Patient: sex M, age 57
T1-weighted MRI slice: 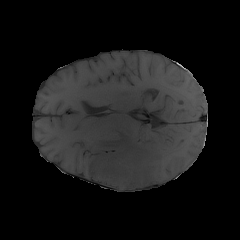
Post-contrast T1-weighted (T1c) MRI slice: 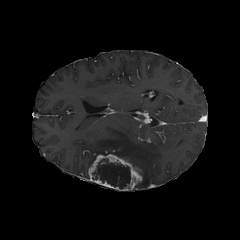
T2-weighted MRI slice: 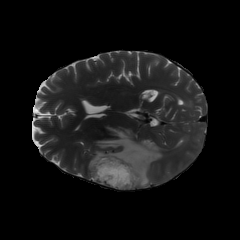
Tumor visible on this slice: yes
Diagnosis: Glioblastoma, IDH-wildtype
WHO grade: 4